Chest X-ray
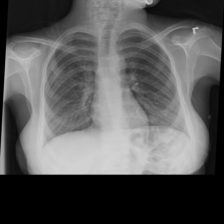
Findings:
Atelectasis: negative
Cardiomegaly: negative
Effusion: negative
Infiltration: negative
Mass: negative
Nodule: negative
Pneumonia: negative
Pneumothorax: negative
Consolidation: negative
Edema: negative
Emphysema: negative
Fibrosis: negative
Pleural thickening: negative
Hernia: negative